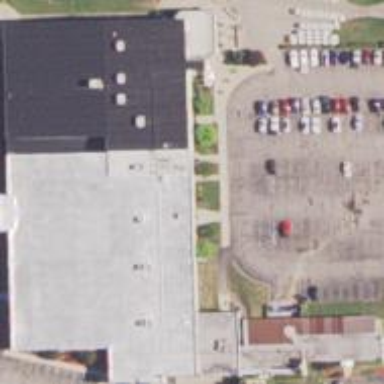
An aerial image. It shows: Commercial building.